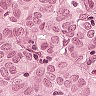
Metastatic tissue present: yes